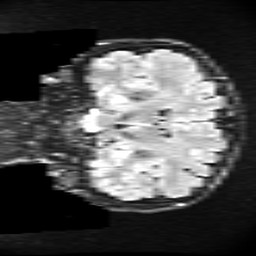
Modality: FLAIR
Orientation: coronal
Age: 28
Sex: male
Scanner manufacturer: ge
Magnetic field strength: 3 T
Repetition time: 11 s
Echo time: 0.1497 s